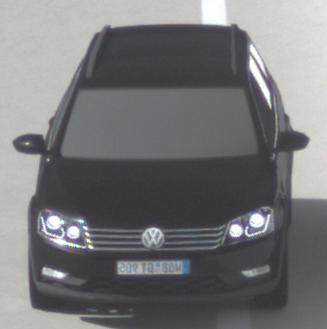
Make: VW
Model: Passat Alltrack 1.8 TSI
Detailed model: Passat (B7) Alltrack
Model produced from: 2012/03
Model produced until: 2013/06
Doors: 5
Color: black
Road condition: dry road
Daytime: morning or afternoon
Contrast: high contrast